Aerial crown-view tile of a tropical tree (Barro Colorado Island, Panama), acquired 20250217:
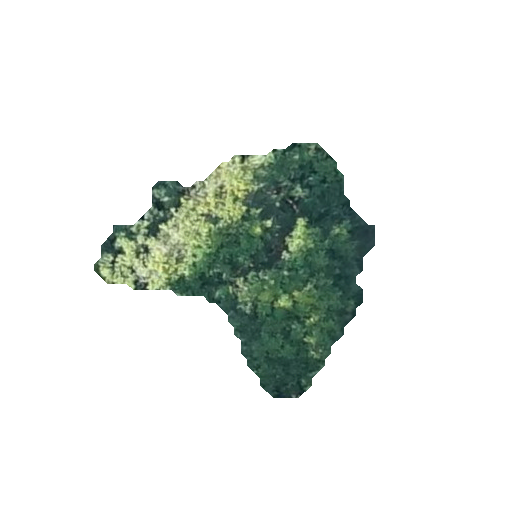
Species: Alseis blackiana
GBIF accepted scientific name: Alseis blackiana
Crown area: 57.873 m²